Question: I have a problem that only happens rarely with FT search. but once it happens it stays. I use the following search term in the FT search box in Lotus Notes
[Tags] = "foo"
in most application this search term work fine. but for some applications this search term gives the error "query is not understandable".
It does not matter if I replace the value, e.g [Tags] = "boo" produce the same result. and also FIELD Tags = "boo". for the record [Tag] = "foo" works fine so it seem be issues with the field or field name.
- - - - - - -
This is a real show stopper for me as I have built some of my XPages based on search values from specific fields
-

I am looking for a solution to this problem as I have not found a way to repair it once it has become broken.
Update:
It does not help to follow this procedure
<URL>
Here is my debug info
[1078:<PHONE>] IN FTGSearch
[1078:<PHONE>] option = 0x400219
[1078:<PHONE>] Query: ( FIELD Tags = "foo")
[1078:<PHONE>] OUT FTGSearch error = F09
[1078:<PHONE>] FTGSearch: found=0, returned=0, start=0, count=0, limit=0
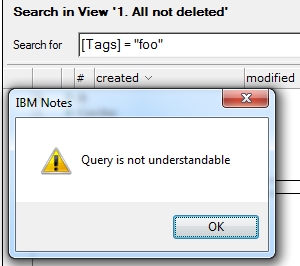
Answer: It sounds like you need to fix the UNK table with a compact. Here is the listing of compact options, use a copy style not in place.
<URL>